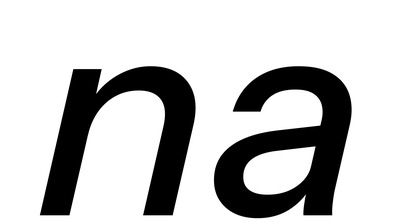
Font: InstrumentSans-Italic_Medium_Italic